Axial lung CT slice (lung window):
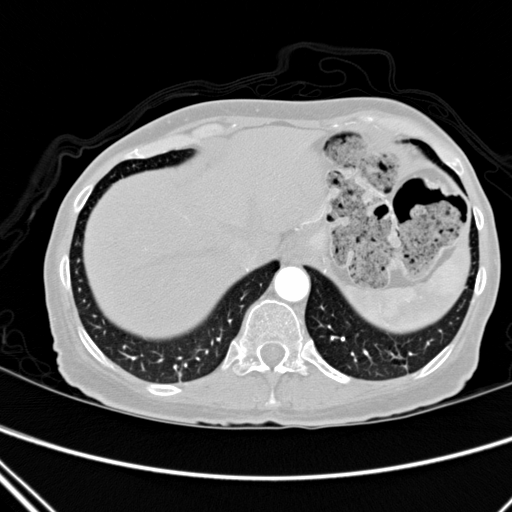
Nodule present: no